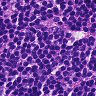
Metastatic tissue present: no